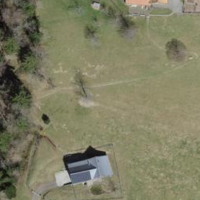
EUNIS habitat code: 24
Species observed at this site:
Salvia pratensis